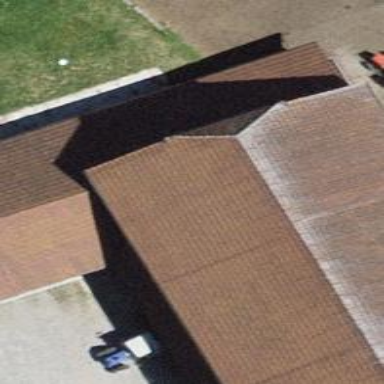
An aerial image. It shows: Rural barn.